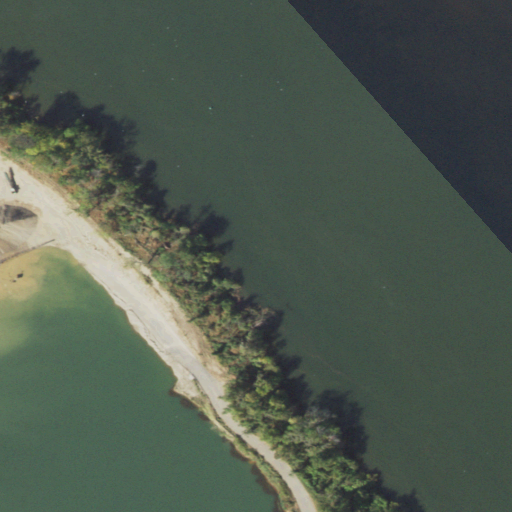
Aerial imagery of cape in Pennsylvania named Echo Point containing open water, woody wetlands, and herbaceous wetlands